Question: I'm trying to build the simple layout that I have got in the image below. (1),(2) and (3) are required content panes - (4) I'm not sure if I need for positioning.
My main problem is that the height of (1) needs to be set relatively to be 75% of window (viewport) height. Below it, I want to have content added separately, that can have variable height. And on the right, I want a single independent column of content with variable height.
I think I need to put (1) and (2) into (4) to let them float together to the left of (3) properly. But if I do that, I can't set the height of (1) to 75% because it's now relative to (4), which as a float, has zero height. But if I then set (4) to 100% height of window, that will cause problems when content in (3) grows.
What am I missing?
Ps. It's important that (1) has a fluid height and is always 75% of the current viewport height - otherwise I could have set it via javascript on load. I could technically extend this to resize the window procedurally whenever the window height is changed, but there should be a more elegant CSS way to do this.

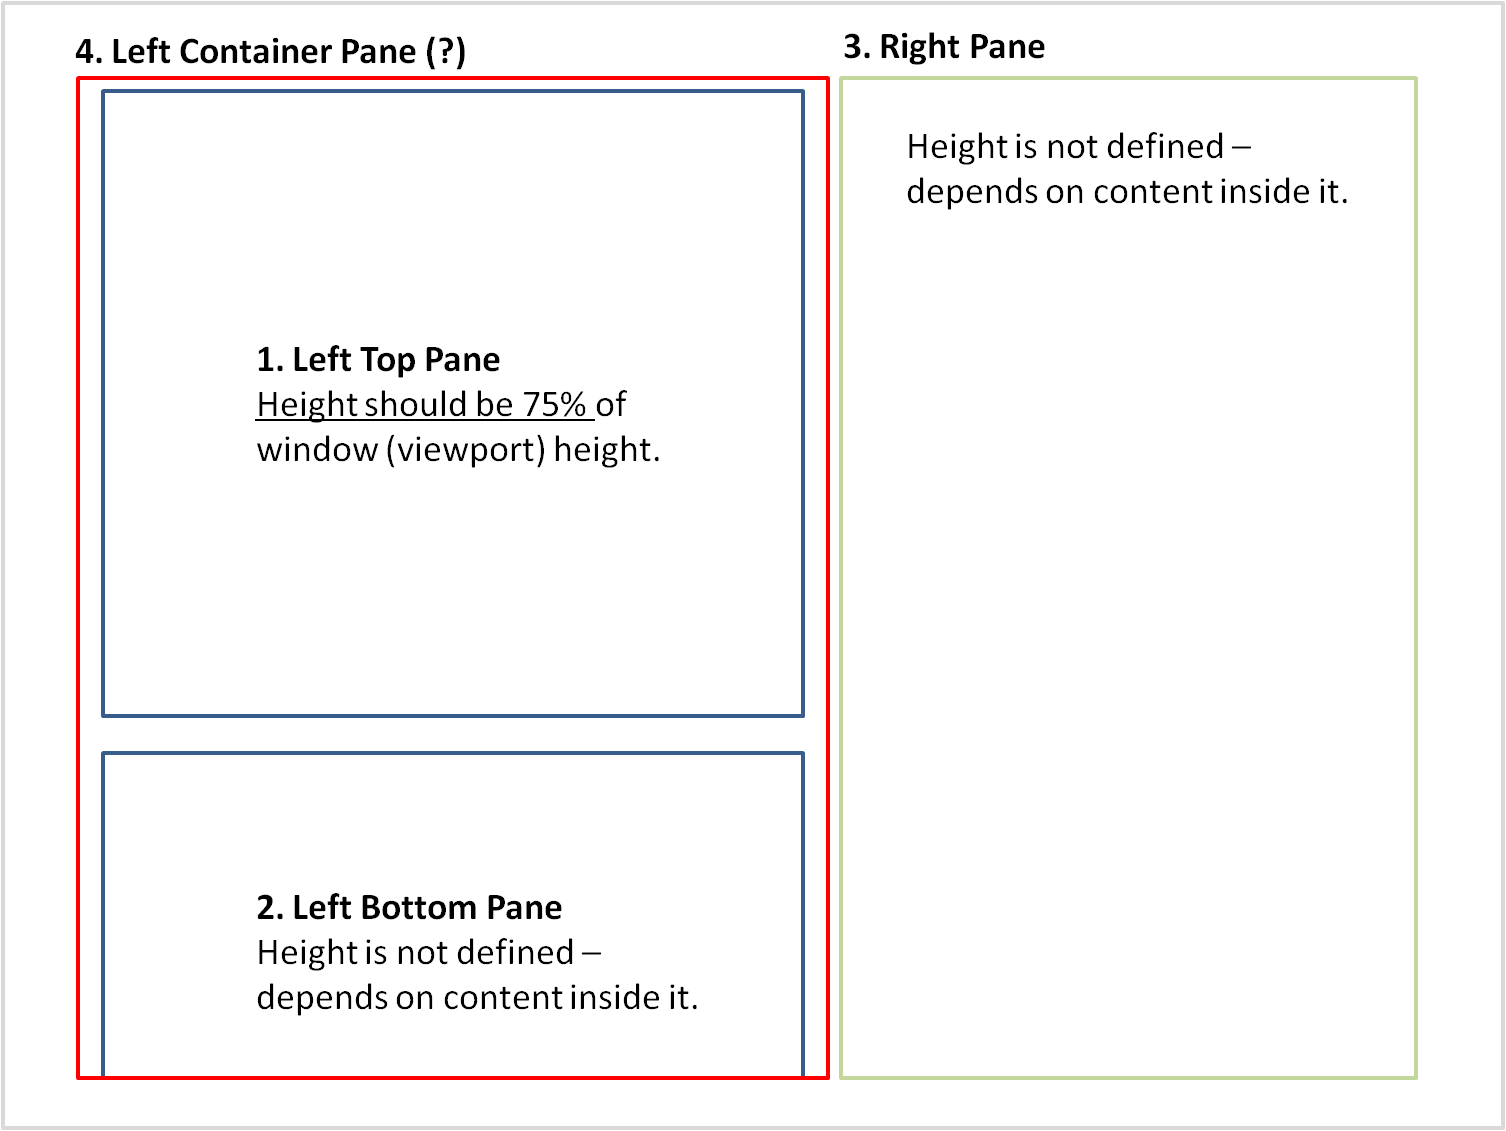
Answer: A pure CSS solution requires that there's no border around (4), the left column, because we need to give it 'height:100%' but allow 'overflow:visible' so that (2), the bottom left pane, isn't cut off.
'''
html, body {
height: 100%;
}
#cont1, #cont2 {
width: 45%; /* or something less than 50% */
float: left;
}
#cont1 {
height: 100%;
overflow: visible;
}
#sub1 {
height: 75%;
}
'''
<URL>
However, using JavaScript to resize the left top pane isn't as inelegant as you might think. Using jQuery:
'''
$(document).ready(function() {
$(window).trigger('resize');
});
$(window).on('resize',function() {
$('div#lefttoppane').height( 0.75 * $(window).height() );
});
'''
<URL>
The computation itself is now restricted to one line of code, plus two event handlers, one of which triggers the other.